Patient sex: F
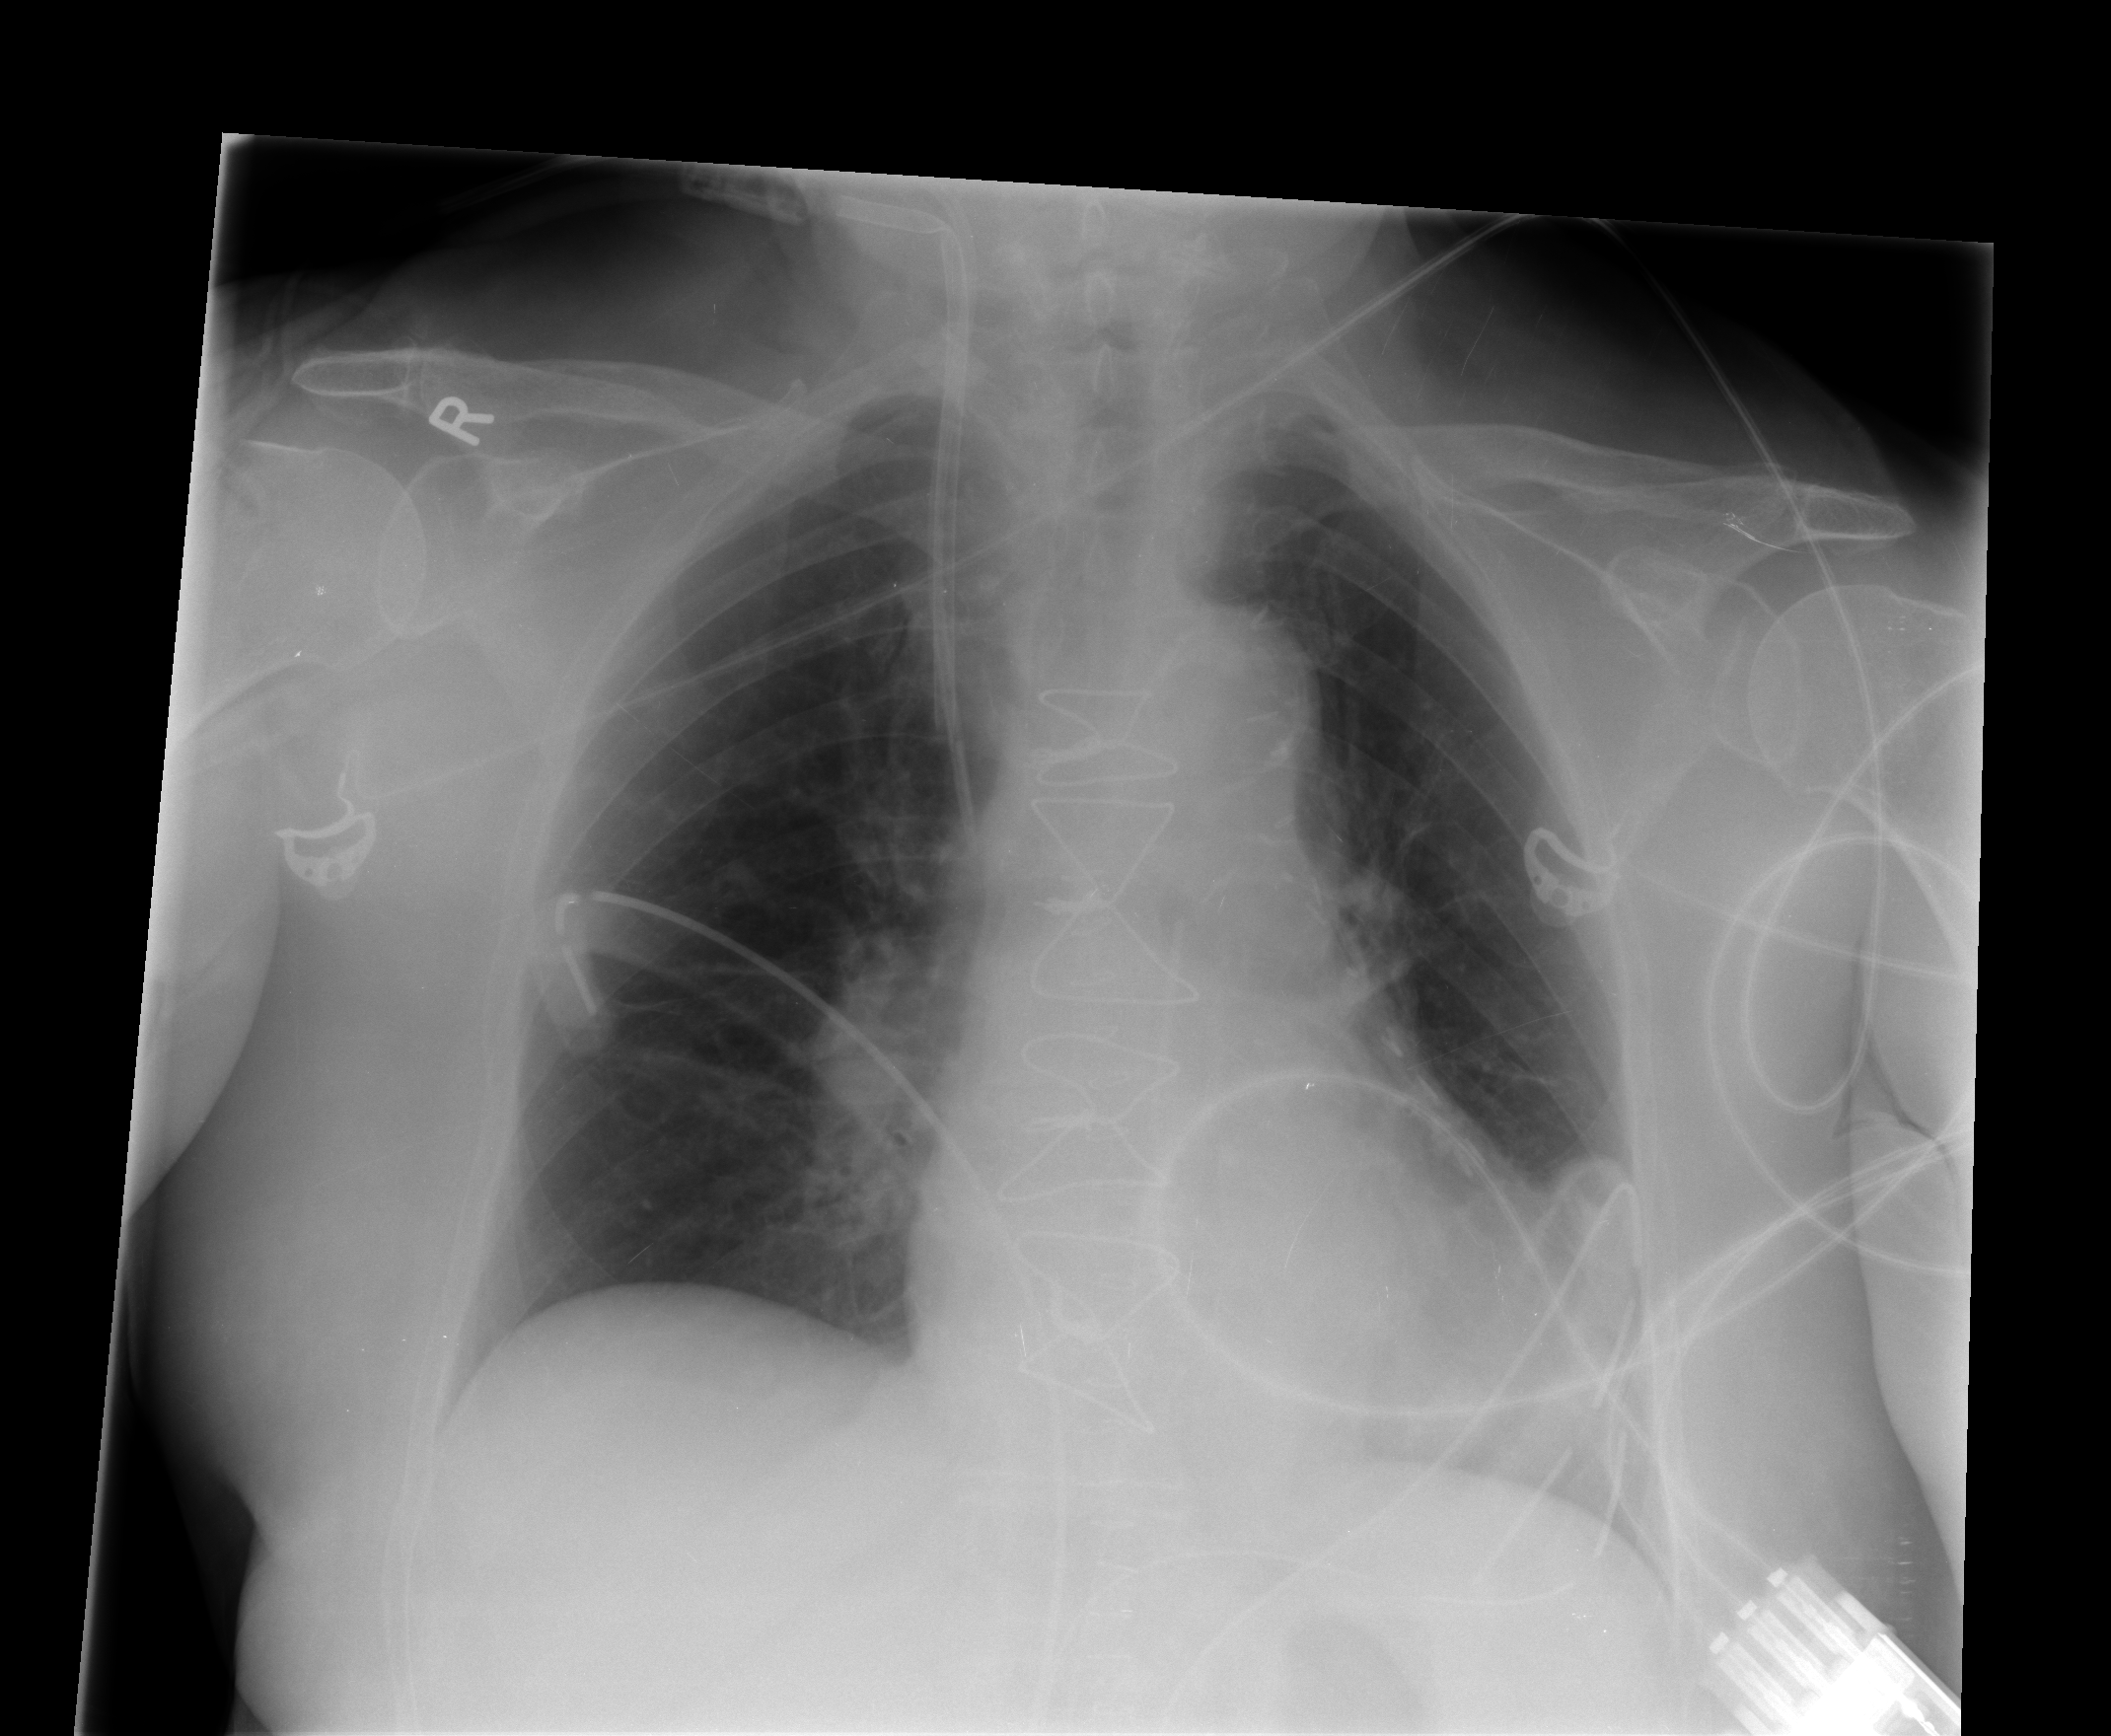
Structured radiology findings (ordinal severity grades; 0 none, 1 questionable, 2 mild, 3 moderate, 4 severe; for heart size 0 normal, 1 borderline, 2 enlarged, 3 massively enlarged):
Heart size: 1
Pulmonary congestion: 0
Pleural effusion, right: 0
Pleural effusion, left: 0
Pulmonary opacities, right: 0
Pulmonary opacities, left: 0
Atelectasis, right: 1
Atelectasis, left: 0